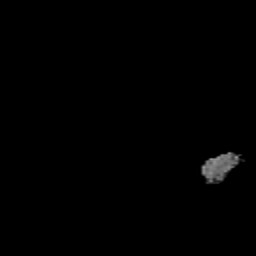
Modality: MD
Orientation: coronal
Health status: healthy
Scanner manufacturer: siemens
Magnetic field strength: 3 T
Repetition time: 10.6 s
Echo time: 0.092 s